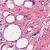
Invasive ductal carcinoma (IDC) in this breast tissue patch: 0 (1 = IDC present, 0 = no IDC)